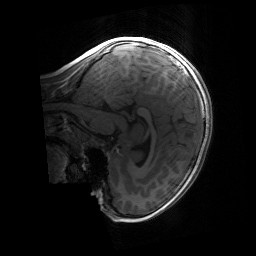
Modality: T1w
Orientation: sagittal
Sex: female
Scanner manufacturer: siemens
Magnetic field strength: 3 T
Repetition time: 1.9 s
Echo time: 0.00243 s